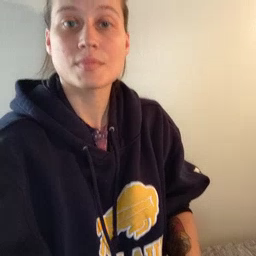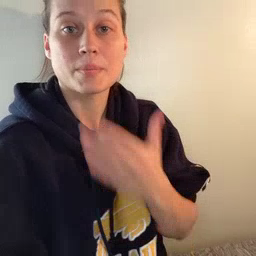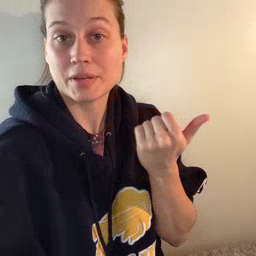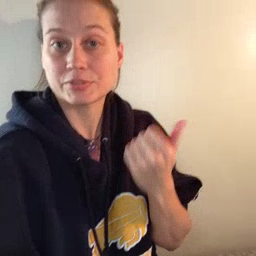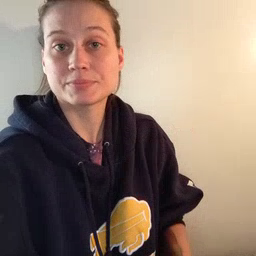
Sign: better